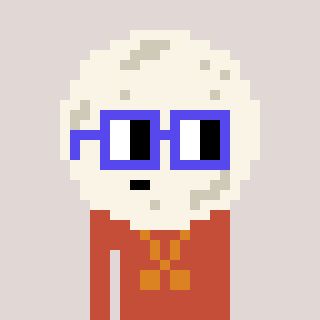
a pixel art character with square blue glasses, a moon-shaped head and a rust-colored body on a warm background